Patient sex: M
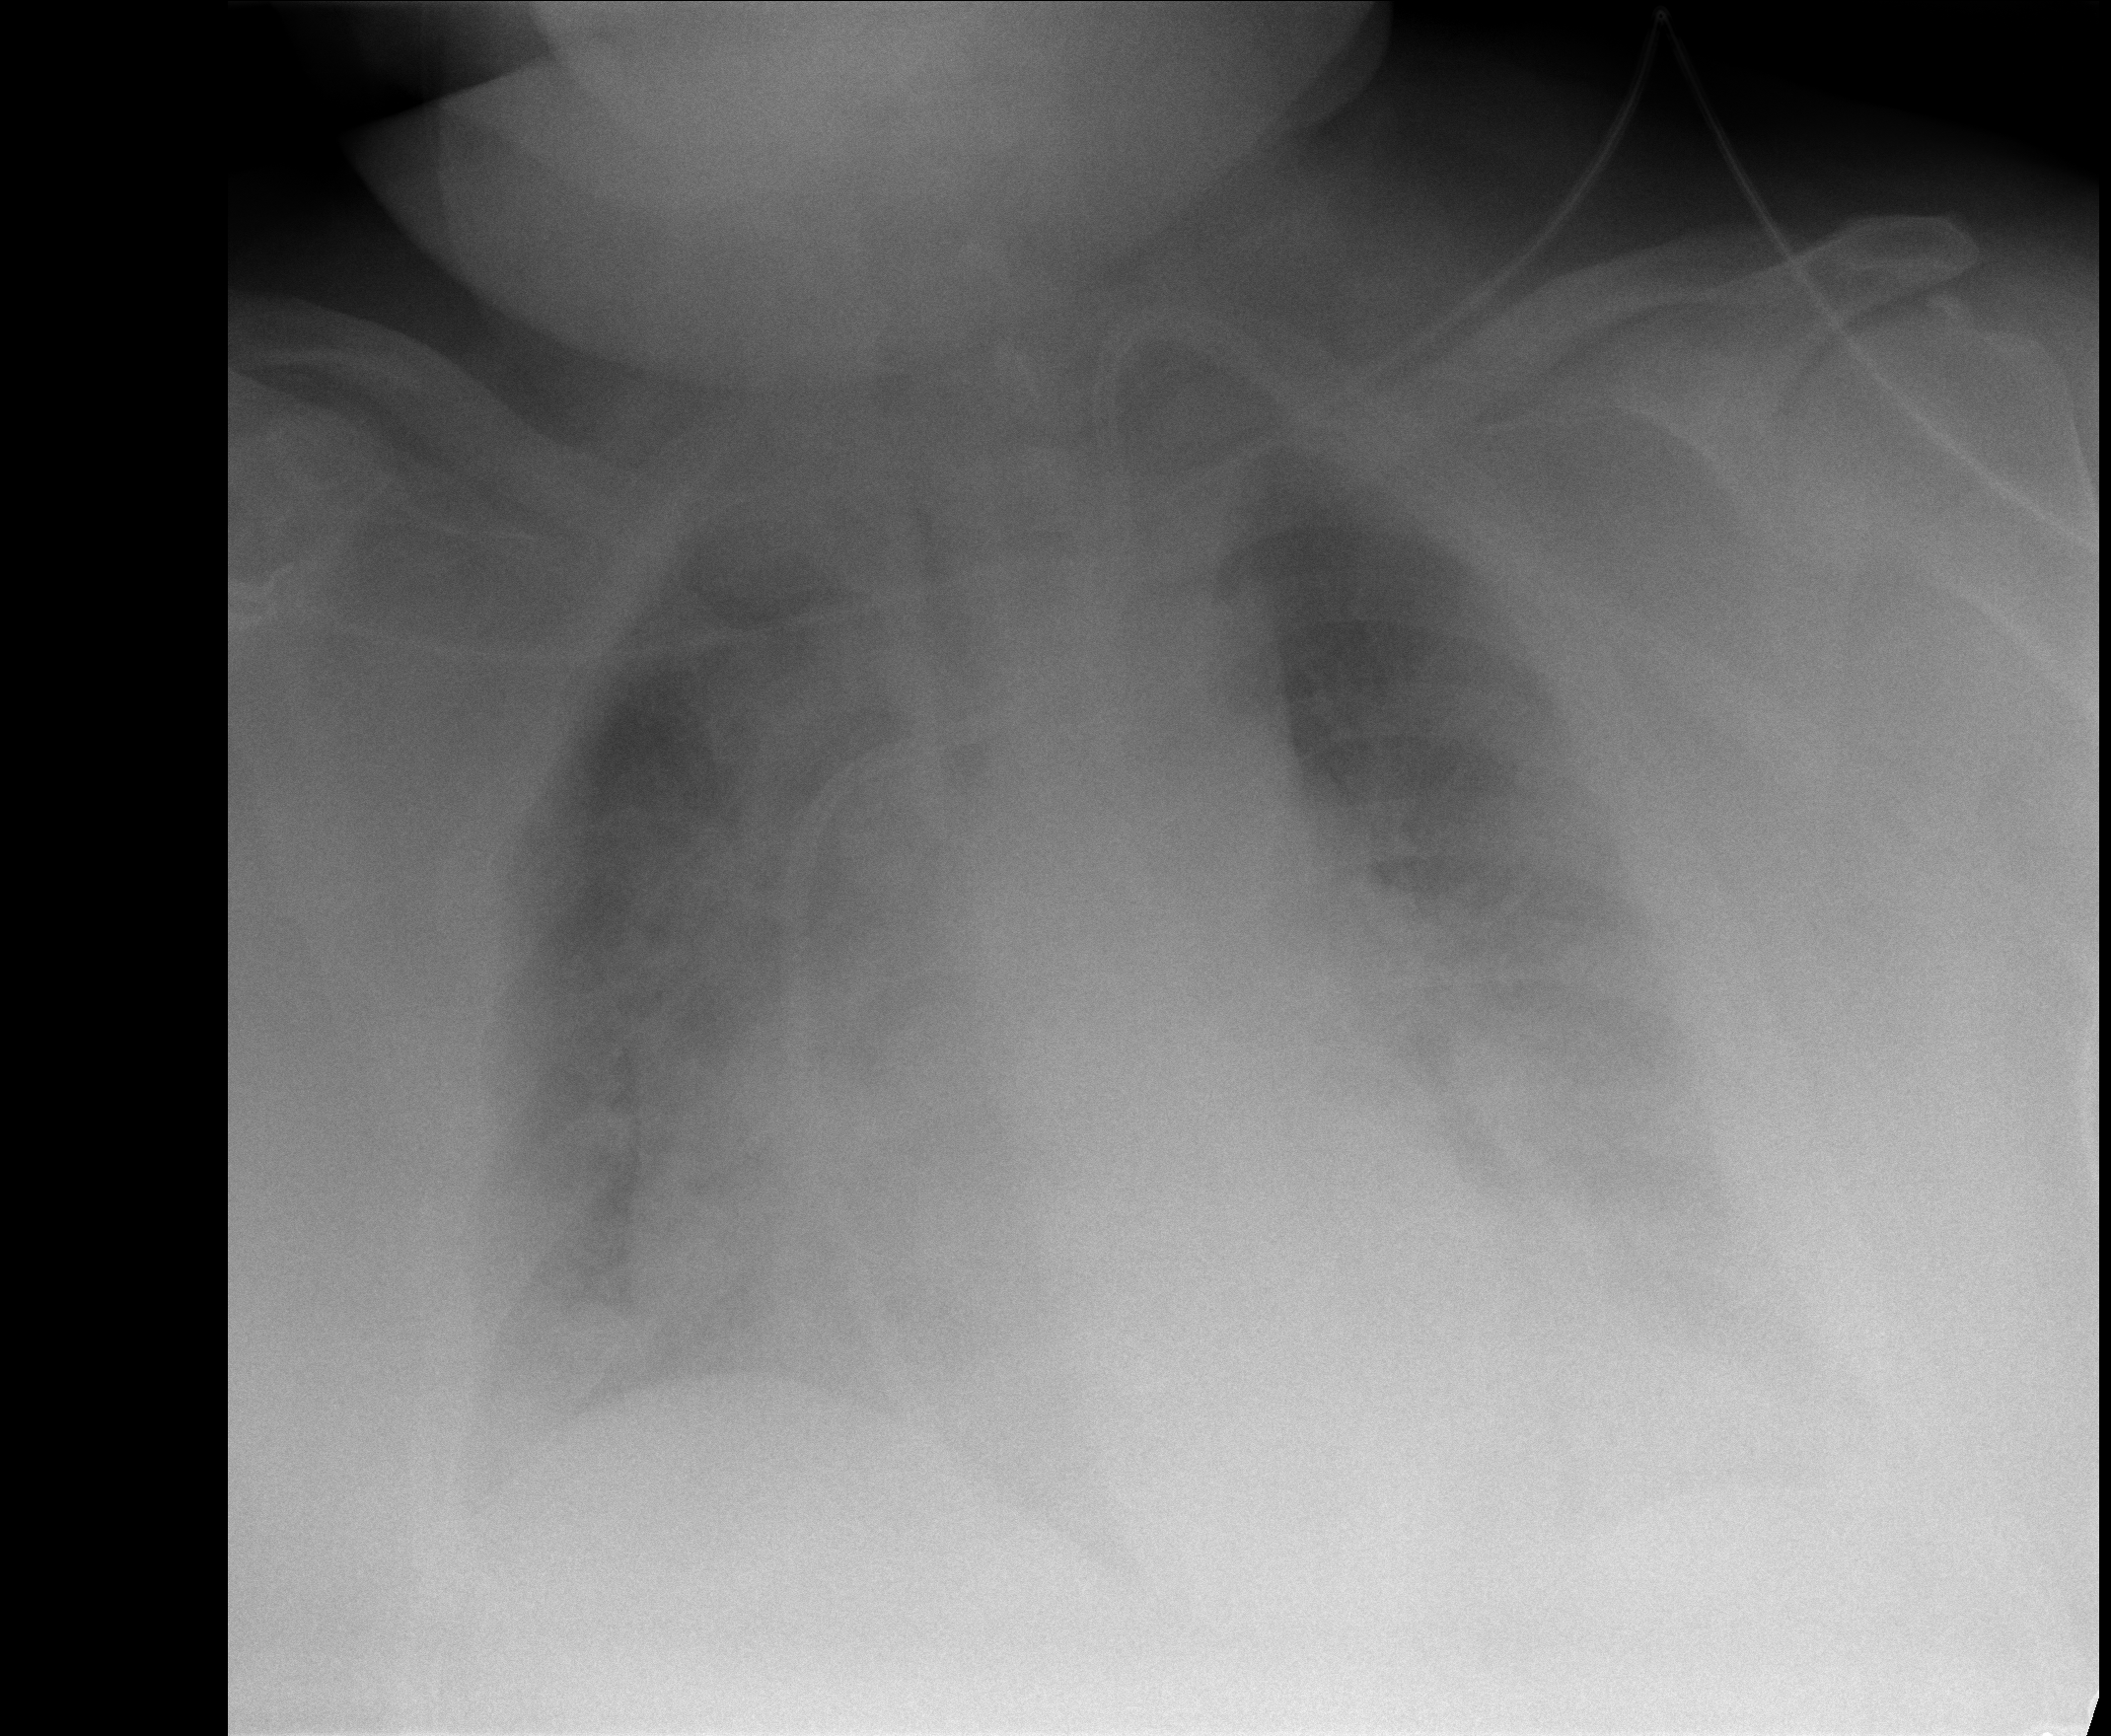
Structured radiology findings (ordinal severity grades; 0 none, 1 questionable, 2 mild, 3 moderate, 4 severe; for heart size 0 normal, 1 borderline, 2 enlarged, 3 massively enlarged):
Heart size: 1
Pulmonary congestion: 0
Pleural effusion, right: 1
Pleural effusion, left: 1
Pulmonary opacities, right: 0
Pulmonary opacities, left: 0
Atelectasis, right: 1
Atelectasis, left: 1